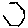
Label: hexagon